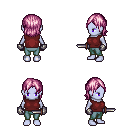
a pixel art fantasy rpg character, female body template, dark elf, purple skin, maroon sleeveless shirt, teal pants, pink long bangs hairstyle, metal gloves, dagger, four views (front, back, left, right), 2x2 character sprite sheet, small pixel art, hard edges, no anti-aliasing